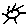
Label: sun